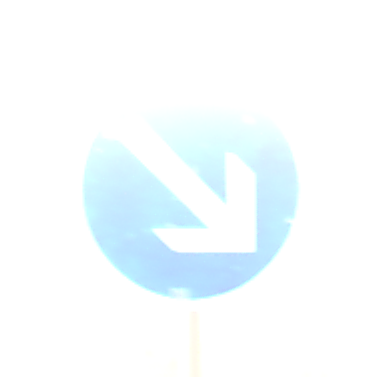
Verkehrszeichen: VorgeschriebeneVorbeifahrtRechts
Umgebung: Outdoor, Nature
Tageszeit: SunriseSunset
Wetter: PartlyCloudy
Licht: Natural
Jahreszeit: NotSpecified
Kontrast: HighContrast